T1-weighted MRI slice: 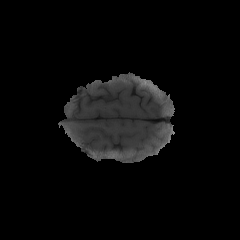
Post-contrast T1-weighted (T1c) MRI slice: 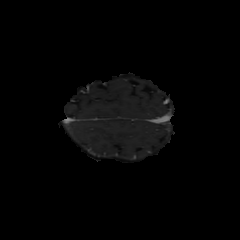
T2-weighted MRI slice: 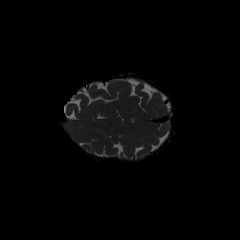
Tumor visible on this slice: no